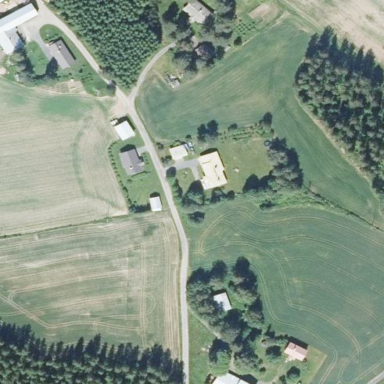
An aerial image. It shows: Farmyard area.